Question: I created a table using the library.
Table I created:

Code I used:
'''
var signTable = new PdfPTable(2);
signTable.WidthPercentage = 65f;
signTable.HorizontalAlignment = Element.ALIGN_RIGHT;
signTable.SetWidths(new[] { 25, 40 });
//SignName
cell = new PdfPCell(new Phrase(_localizationService.GetResource("PDFPackagingSlip.SignName", lang.Id), font));
cell.BackgroundColor = BaseColor.LIGHT_GRAY;
cell.HorizontalAlignment = Element.ALIGN_LEFT;
signTable.AddCell(cell);
//creates empty cell
cell = new PdfPCell();
signTable.AddCell(cell);
//SignDate
cell = new PdfPCell(new Phrase(_localizationService.GetResource("PDFPackagingSlip.SignDate", lang.Id), font));
cell.BackgroundColor = BaseColor.LIGHT_GRAY;
cell.HorizontalAlignment = Element.ALIGN_LEFT;
signTable.AddCell(cell);
//creates empty cell
cell = new PdfPCell();
signTable.AddCell(cell);
//Signature
cell = new PdfPCell(new Phrase(_localizationService.GetResource("PDFPackagingSlip.Signature", lang.Id), font));
cell.BackgroundColor = BaseColor.LIGHT_GRAY;
cell.HorizontalAlignment = Element.ALIGN_LEFT;
signTable.AddCell(cell);
//creates empty cell
cell = new PdfPCell();
signTable.AddCell(cell);
//add table to pdf document.
doc.Add(signTable);
'''
How can I increase the height of the last added empty cell?(cell in right bottom corner)
I tried using following code, but it didn't change anything:
'''
signTable.Rows[2].SetExtraHeight(5, 80f);
'''
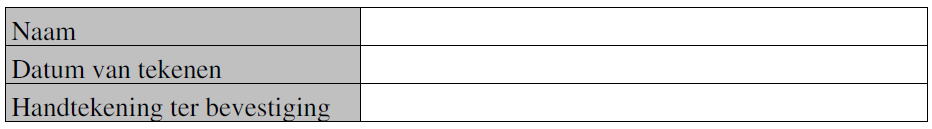
Answer: You can use
'''
cell.MinimumHeight = 80f;
'''
or
'''
cell.FixedHeight = 80f;
'''